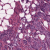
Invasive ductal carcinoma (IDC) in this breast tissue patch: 1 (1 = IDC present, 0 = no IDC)